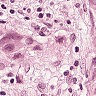
Metastatic tissue present: yes